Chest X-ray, AP view. Patient: 24 years old, sex M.
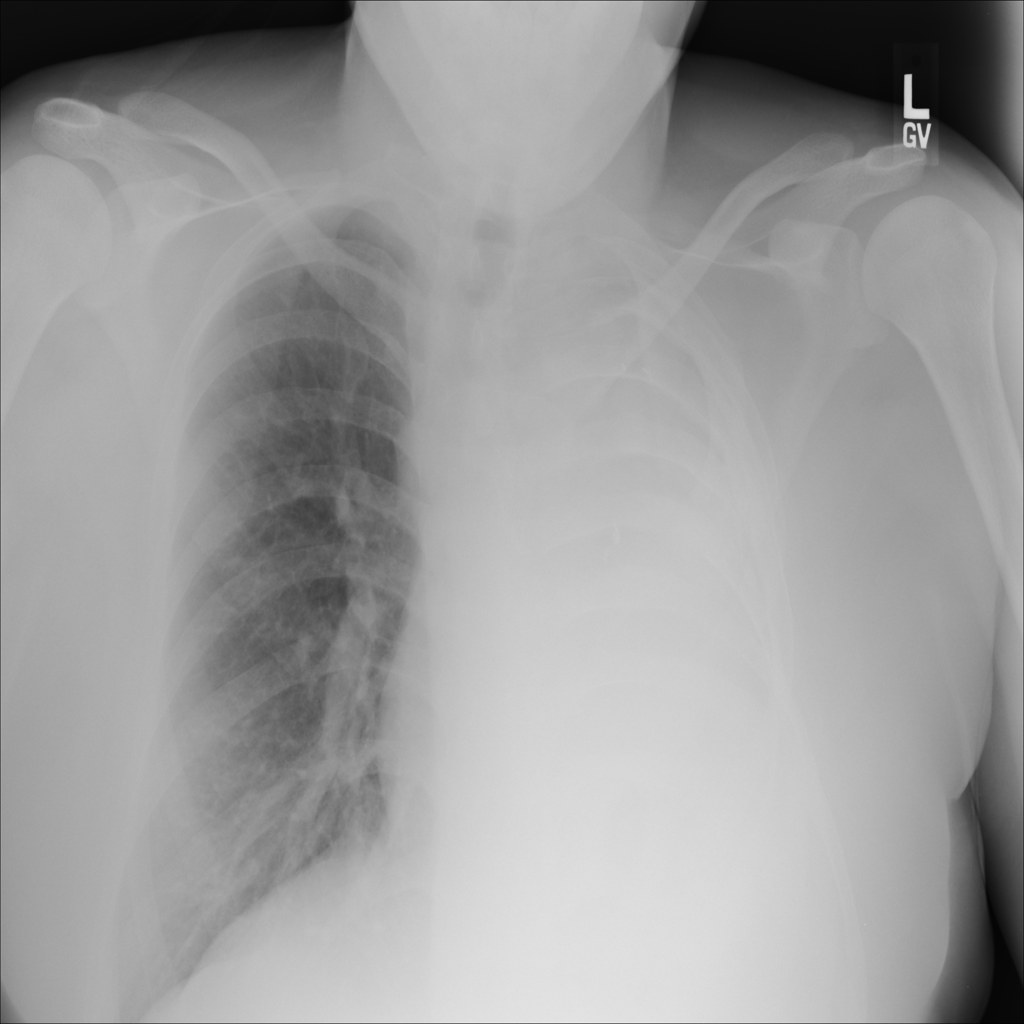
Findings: Infiltration